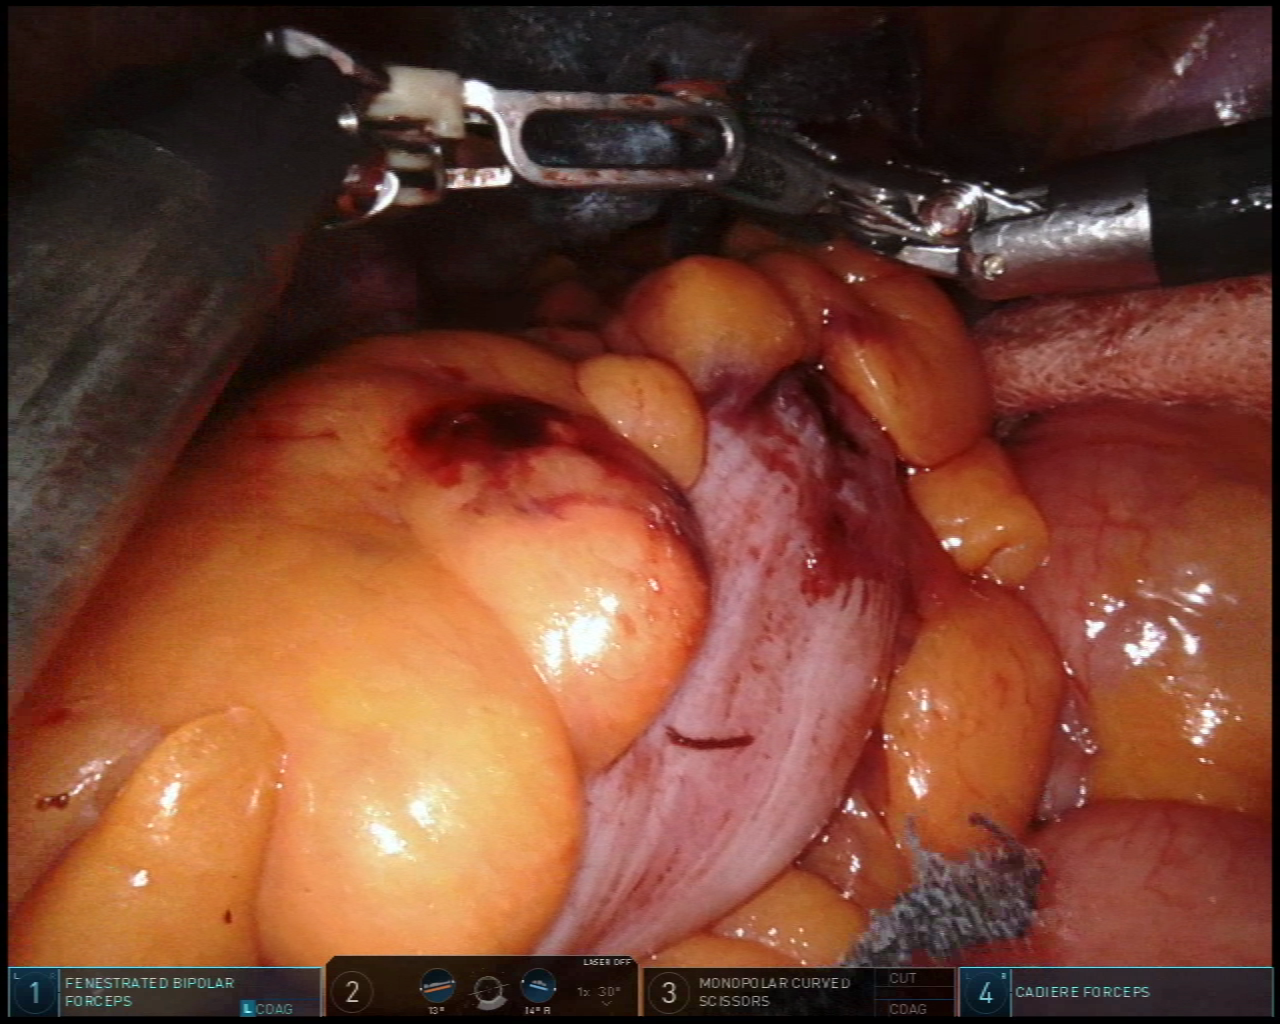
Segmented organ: small_intestine
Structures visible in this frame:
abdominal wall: yes
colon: yes
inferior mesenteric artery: no
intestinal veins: no
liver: no
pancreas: no
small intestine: yes
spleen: no
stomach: no
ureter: no
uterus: no
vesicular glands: no